Aerial crown-view tile of a tropical tree (Barro Colorado Island, Panama), acquired 20240918:
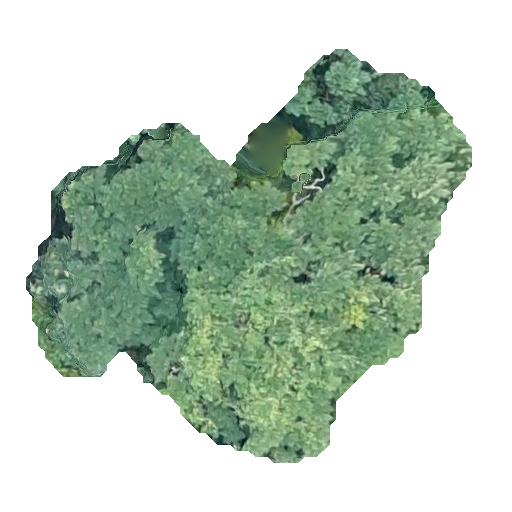
Species: Jacaranda copaia
GBIF accepted scientific name: Jacaranda copaia
Crown area: 174.358 m²